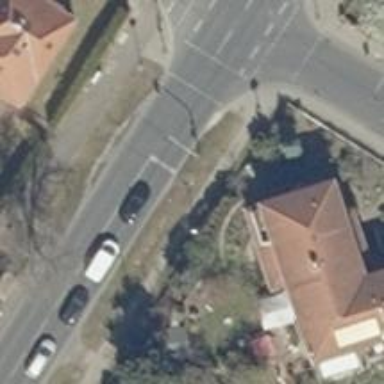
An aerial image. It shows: Road with traffic signals.